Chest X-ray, AP view. Patient: 44 years old, sex F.
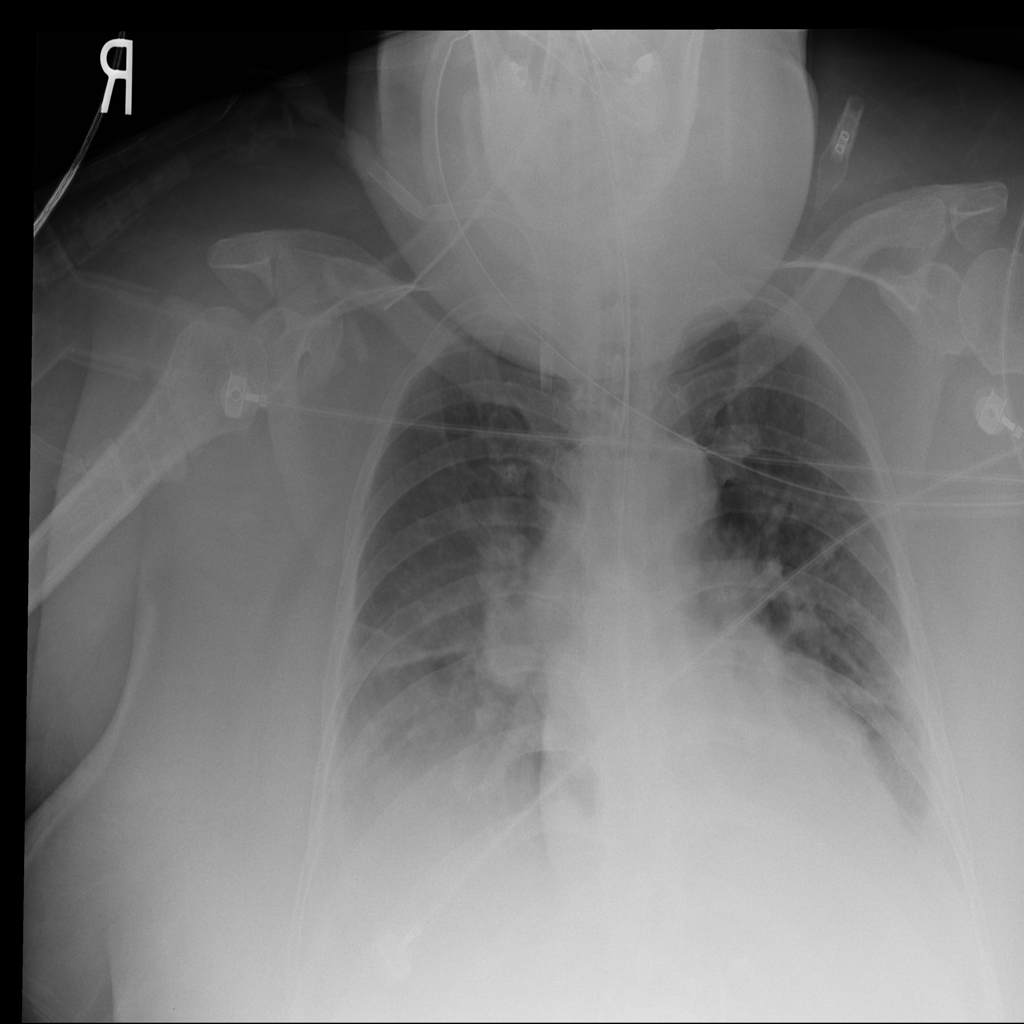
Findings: No Finding